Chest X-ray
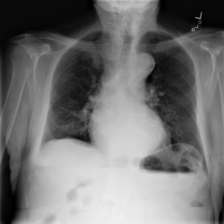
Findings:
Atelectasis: negative
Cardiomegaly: negative
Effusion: negative
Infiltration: negative
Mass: negative
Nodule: negative
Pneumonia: negative
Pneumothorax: negative
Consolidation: negative
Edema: negative
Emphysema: negative
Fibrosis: negative
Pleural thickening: negative
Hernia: negative